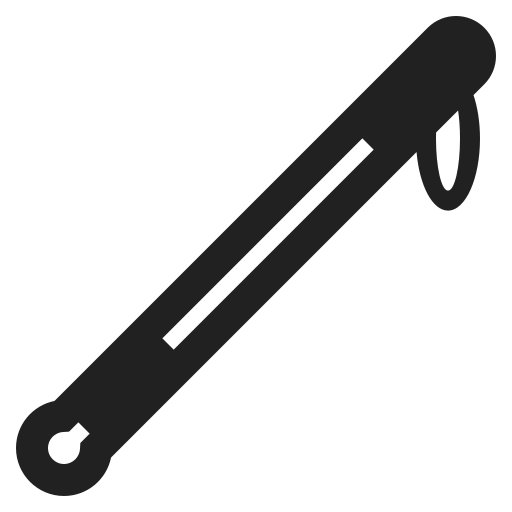
white cane high contrast